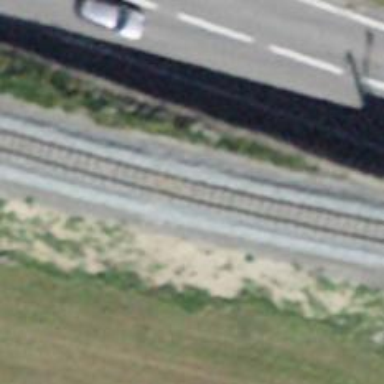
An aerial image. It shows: Narrow-gauge railway with electrified contact line.